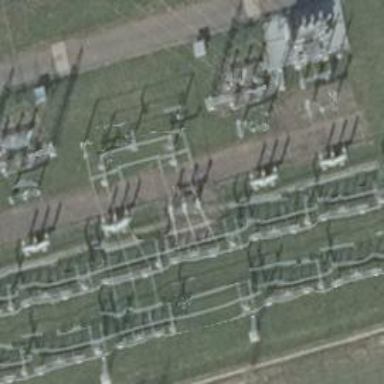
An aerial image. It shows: Power line with 3 cables. The line type is busbar.